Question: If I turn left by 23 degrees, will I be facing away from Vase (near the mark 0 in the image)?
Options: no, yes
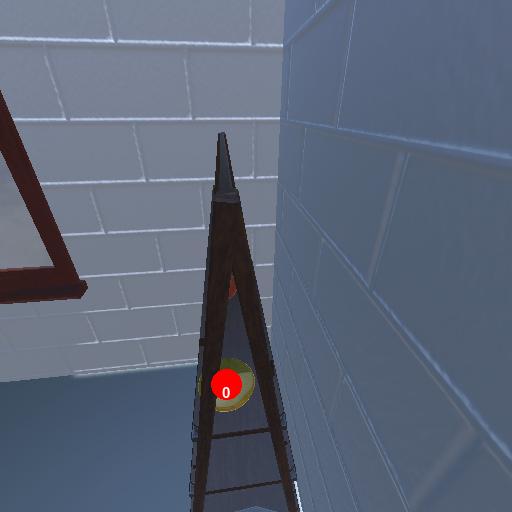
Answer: no